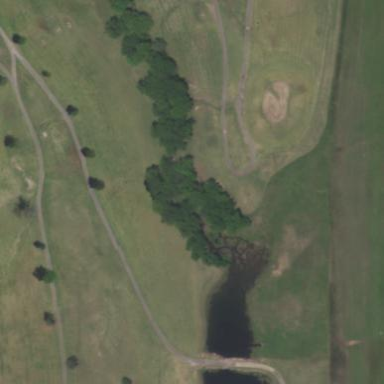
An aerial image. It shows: Rough area in golf course.